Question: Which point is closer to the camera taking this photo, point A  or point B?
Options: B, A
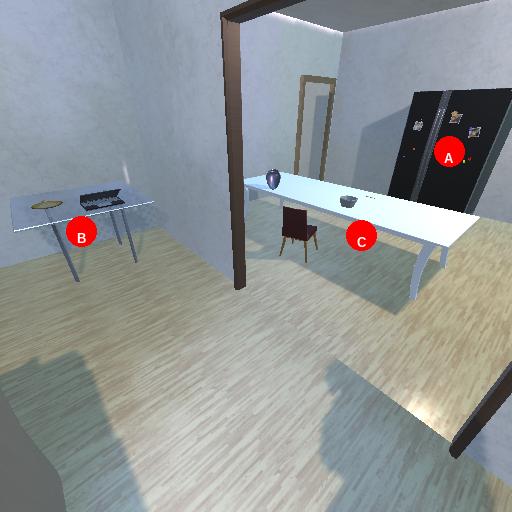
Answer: B